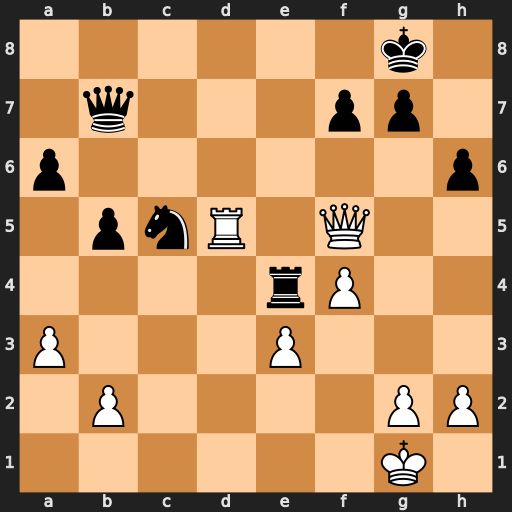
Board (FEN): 6k1/1q3pp1/p6p/1pnR1Q2/4rP2/P3P3/1P4PP/6K1
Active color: w
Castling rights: -
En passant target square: -
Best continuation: Rd8+ Re8 Rxe8#